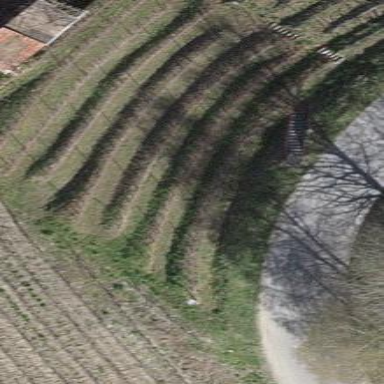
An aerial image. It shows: Vineyard with grape crops.